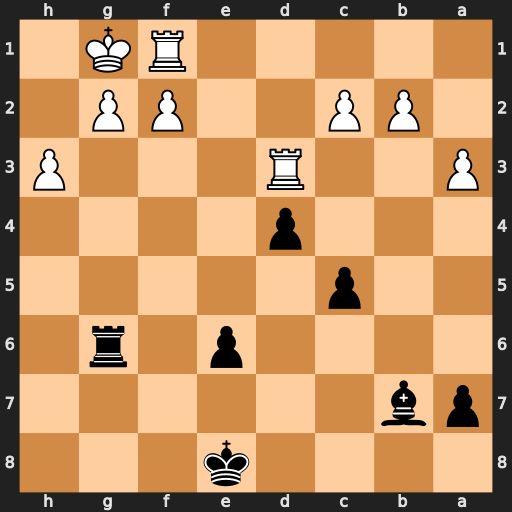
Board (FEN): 4k3/pb6/4p1r1/2p5/3p4/P2R3P/1PP2PP1/5RK1
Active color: b
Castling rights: -
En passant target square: -
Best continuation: Rxg2+ Kh1 Rxf2+ Kg1 Rg2+